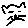
Label: cat